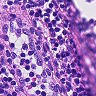
Metastatic tissue present: no